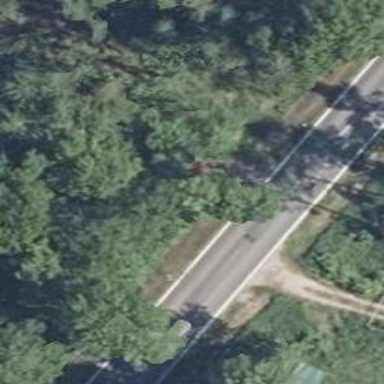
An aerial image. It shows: Secondary road with asphalt surface.